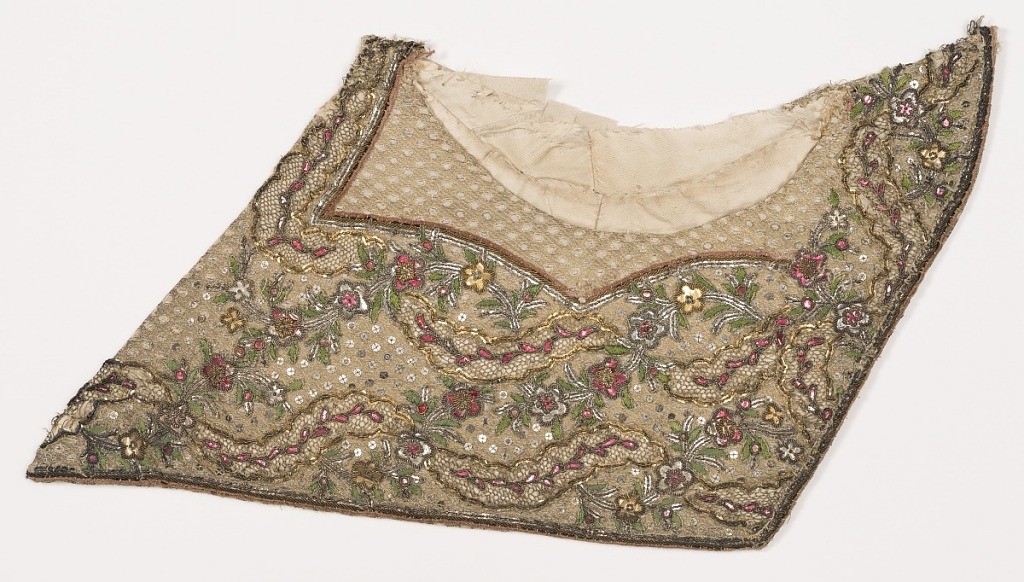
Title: Waistcoat fragments
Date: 1750–1775
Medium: silk, metallic thread, sequins, colored foil, Technique: embroidered with bobbin lace inserts
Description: Fragments of a gentleman's waistcoat include two pockets and a portion of the front just above one pocket. Cream-colored silk is heavily embroidered in a floral vine pattern with scrolling leaves made with metallic bobbin lace inserts. Body of the waistcoat has a diamond lattice pattern that encloses flower sprigs.